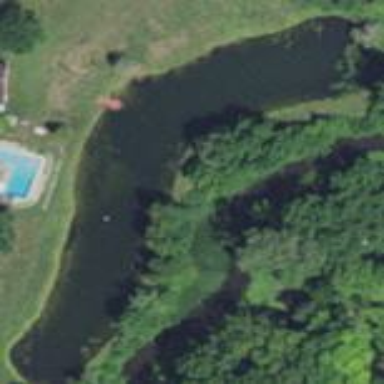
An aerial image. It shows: Peaceful pond surrounded by nature.